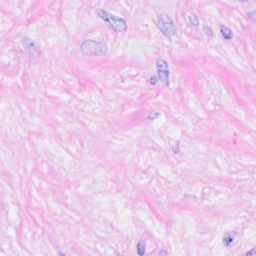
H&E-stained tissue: Breast